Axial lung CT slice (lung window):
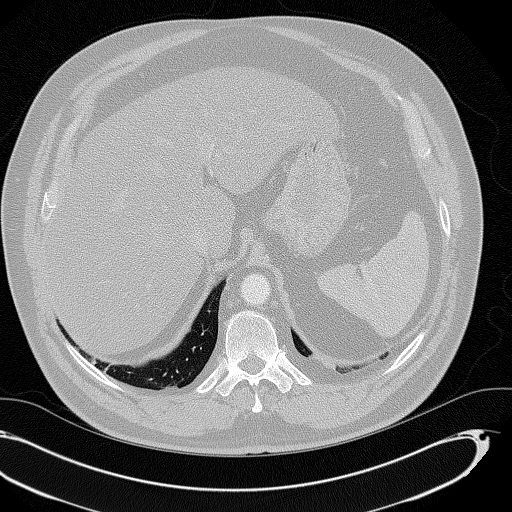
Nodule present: no